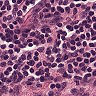
Metastatic tissue present: no